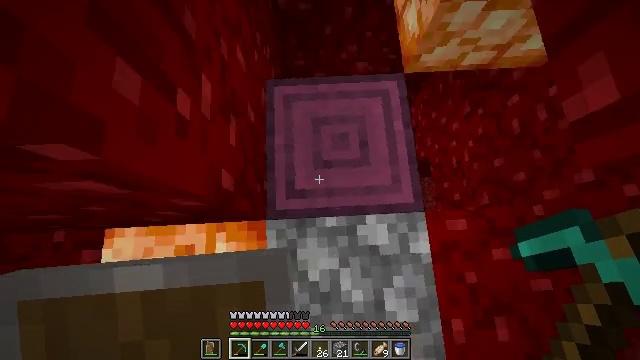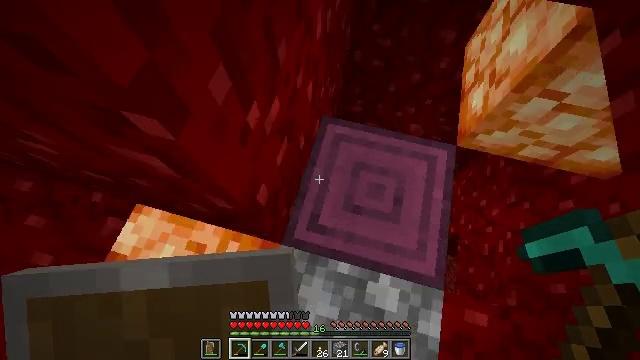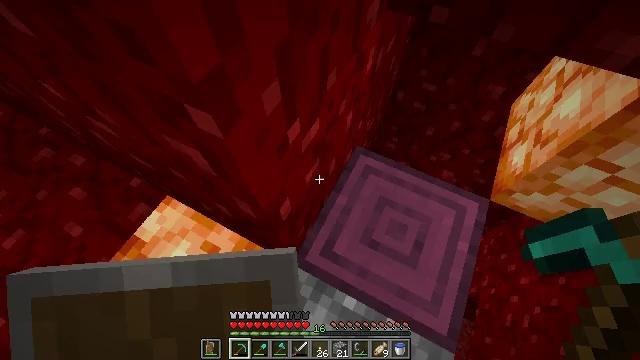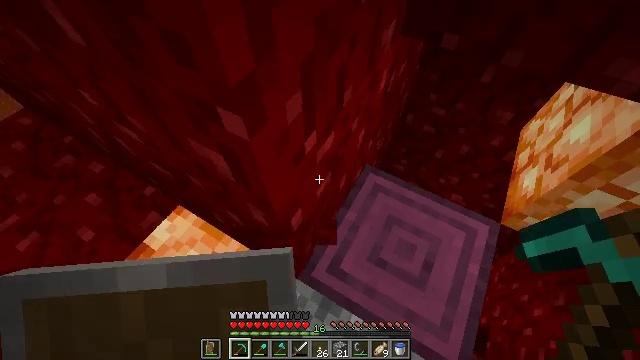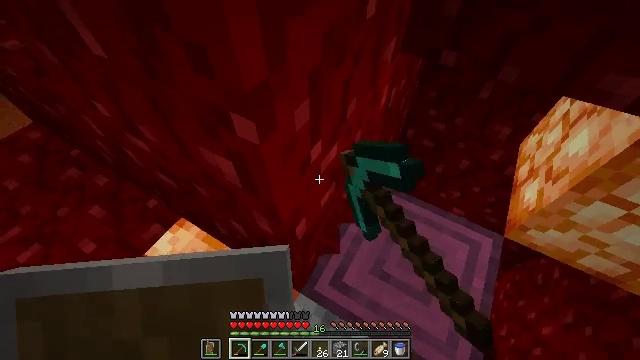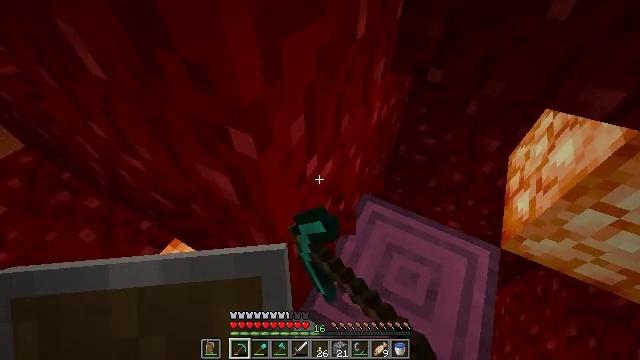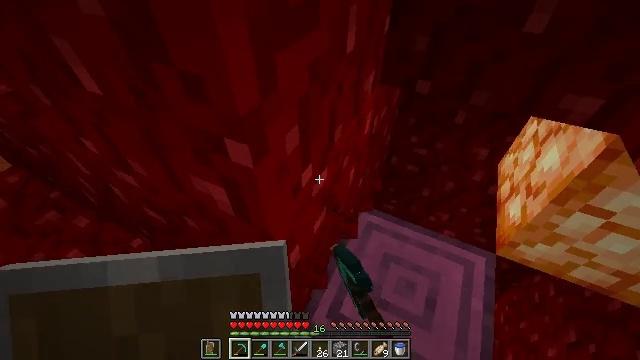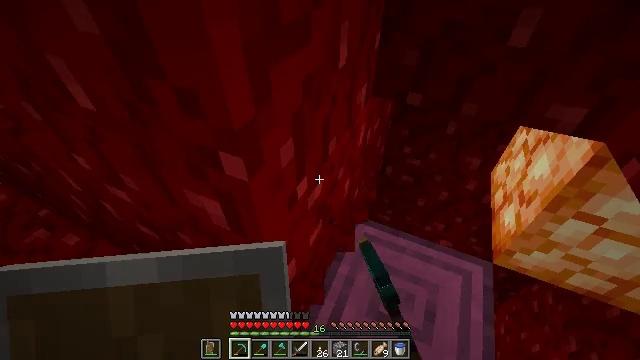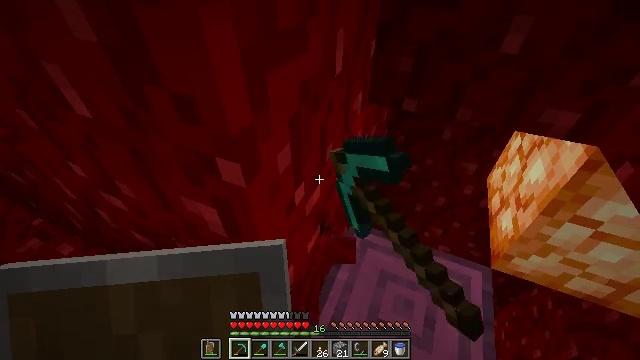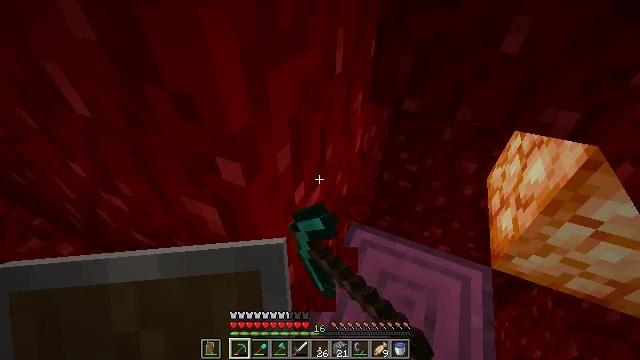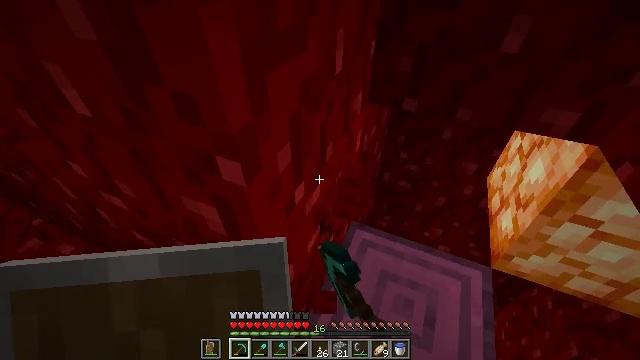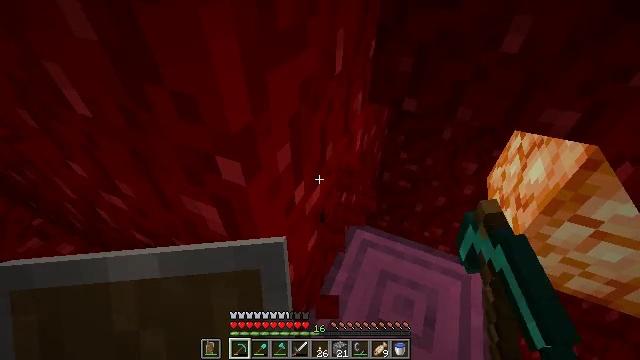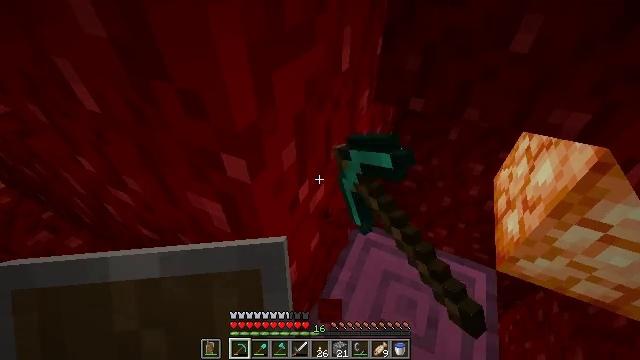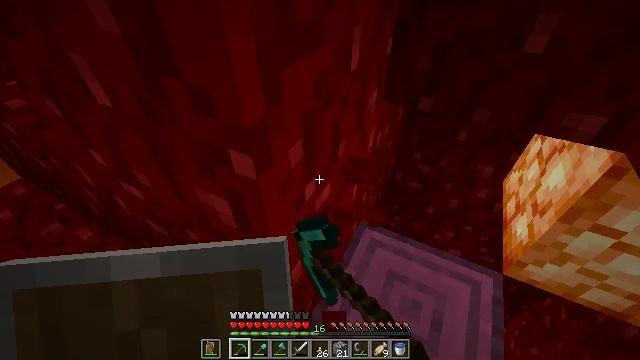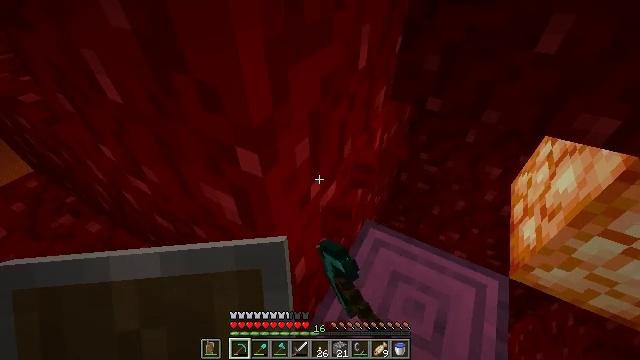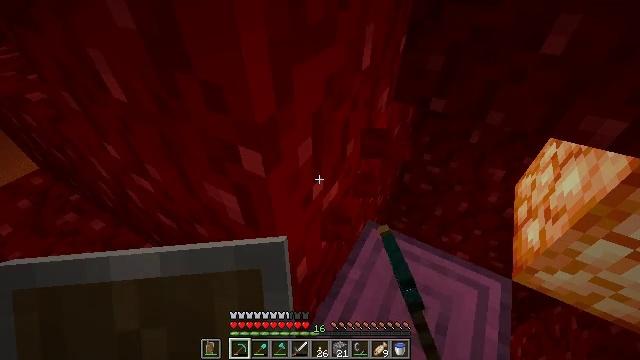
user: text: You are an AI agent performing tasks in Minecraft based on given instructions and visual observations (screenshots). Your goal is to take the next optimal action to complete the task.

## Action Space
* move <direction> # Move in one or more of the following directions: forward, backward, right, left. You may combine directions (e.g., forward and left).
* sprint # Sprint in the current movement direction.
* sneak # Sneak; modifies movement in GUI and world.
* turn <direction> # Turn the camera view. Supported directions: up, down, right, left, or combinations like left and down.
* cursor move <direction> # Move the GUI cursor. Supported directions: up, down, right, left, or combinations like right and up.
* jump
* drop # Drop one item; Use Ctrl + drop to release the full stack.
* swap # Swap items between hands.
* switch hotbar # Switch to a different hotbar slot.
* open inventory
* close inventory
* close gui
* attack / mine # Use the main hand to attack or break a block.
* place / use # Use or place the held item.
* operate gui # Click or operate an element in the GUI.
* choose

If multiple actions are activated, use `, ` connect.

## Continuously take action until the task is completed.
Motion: motion action
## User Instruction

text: Harvest nether wart blocks for resources.
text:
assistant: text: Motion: move left, turn left and up
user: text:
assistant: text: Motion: move left, turn left and up
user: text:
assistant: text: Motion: turn left and up, attack / mine
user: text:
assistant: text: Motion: turn up, attack / mine
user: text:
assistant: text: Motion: turn right and up, attack / mine
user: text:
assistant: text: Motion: turn right and up, attack / mine
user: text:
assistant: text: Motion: turn right and up, attack / mine
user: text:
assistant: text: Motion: turn up, attack / mine
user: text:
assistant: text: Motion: attack / mine
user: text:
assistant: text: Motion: attack / mine
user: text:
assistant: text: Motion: attack / mine
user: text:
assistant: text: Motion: turn left, attack / mine
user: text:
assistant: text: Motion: turn left, attack / mine
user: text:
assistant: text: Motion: turn left, attack / mine
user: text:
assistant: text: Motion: attack / mine
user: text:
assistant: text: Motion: attack / mine
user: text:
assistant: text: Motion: attack / mine
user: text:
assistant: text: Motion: attack / mine
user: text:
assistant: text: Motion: attack / mine
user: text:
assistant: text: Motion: attack / mine
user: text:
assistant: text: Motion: attack / mine
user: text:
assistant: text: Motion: attack / mine
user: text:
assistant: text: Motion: attack / mine
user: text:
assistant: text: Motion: attack / mine
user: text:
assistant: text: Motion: attack / mine
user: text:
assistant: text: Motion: attack / mine
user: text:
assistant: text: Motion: attack / mine
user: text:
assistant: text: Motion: attack / mine
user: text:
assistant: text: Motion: attack / mine
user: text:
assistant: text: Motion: attack / mine